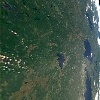
Label: land